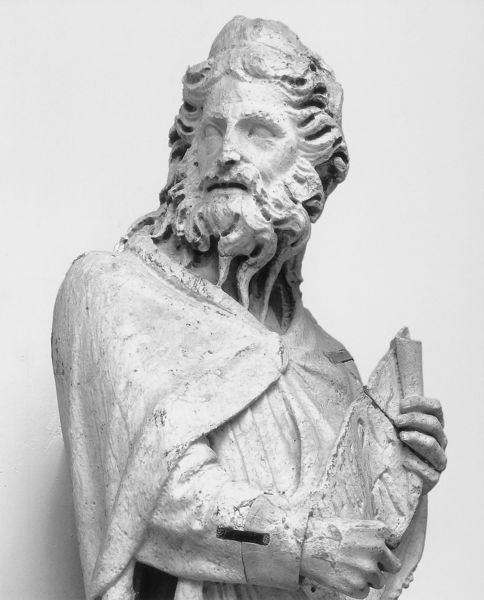
Titel: Statuen von der Domfassade in Siena
Künstler: Giovanni Pisano
Institution: Siena, Museo dell’opera Metropolitana
Schlagwörter: hand, mann, umhang, weiß, grau, haar, marmor, mund, nase, blick, haube, bart, mütze, augen, gesicht, stein, ärmel, hände, portrait, porträt, figur, mantel, krone, locken, skulptur, statue, tafel, büste, steinmetz, offen, buch, schriftrolle, gelehrter, gips, gebildet, bildhauer, defekt, fibel, interlektuell